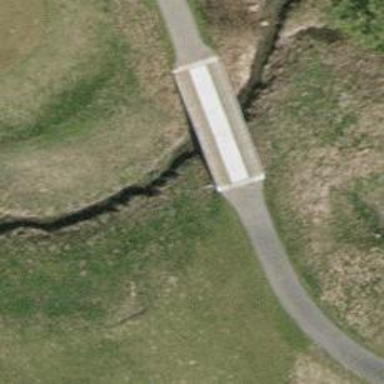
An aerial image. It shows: Designated golf cart path on bridge over road.